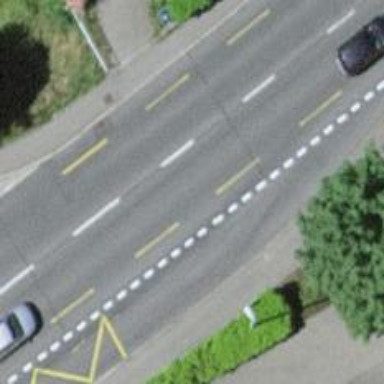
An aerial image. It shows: Bus stop for trolleybuses with designated stop position.